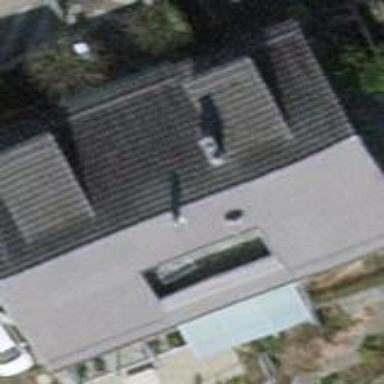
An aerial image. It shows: Gabled house with grey roof.